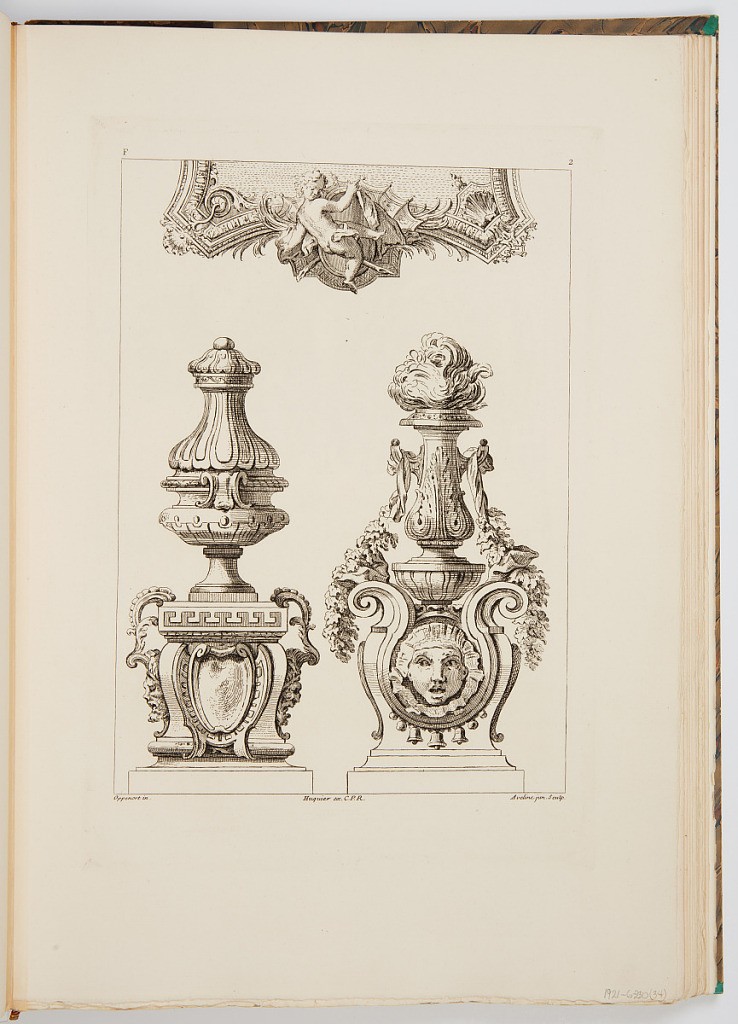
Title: Andiron Designs
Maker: Gilles-Marie Oppenord, French, 1672–1742
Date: ca. 1900
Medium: Photomechanical print
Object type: Bound print
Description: Designs for two andirons and a screen, with motifs that include mascarons, scrolls, acanthus leaves, putti, shells, and foliage. The plate is signed and numbered.